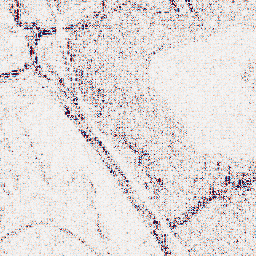
Category: wavelet
Decomposition family: wavelet_dwt
Decomposition parameters: wavelet: sym4
level: 1
Upsampling method: sinc_hamming
Upsampling parameters: scale: 2
kernel_size: 4
Upsampling scale: 2